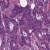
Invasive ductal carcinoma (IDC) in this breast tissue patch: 1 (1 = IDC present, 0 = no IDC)